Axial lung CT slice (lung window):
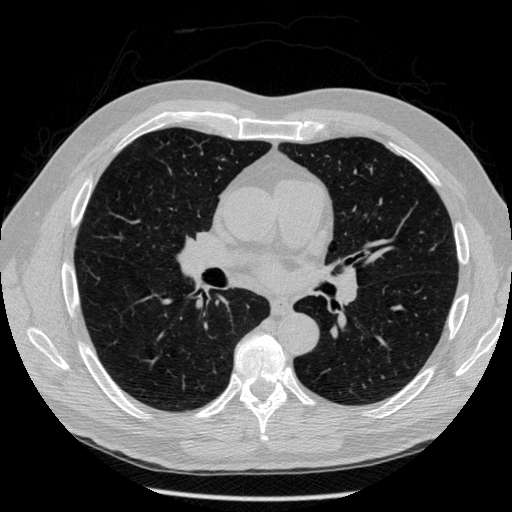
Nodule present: no